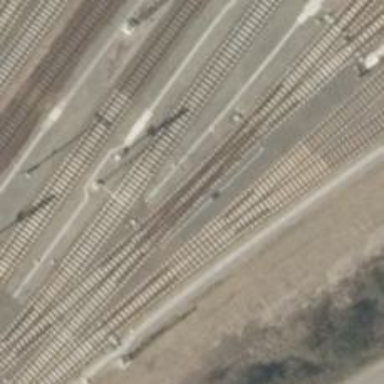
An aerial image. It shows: Railway switch.